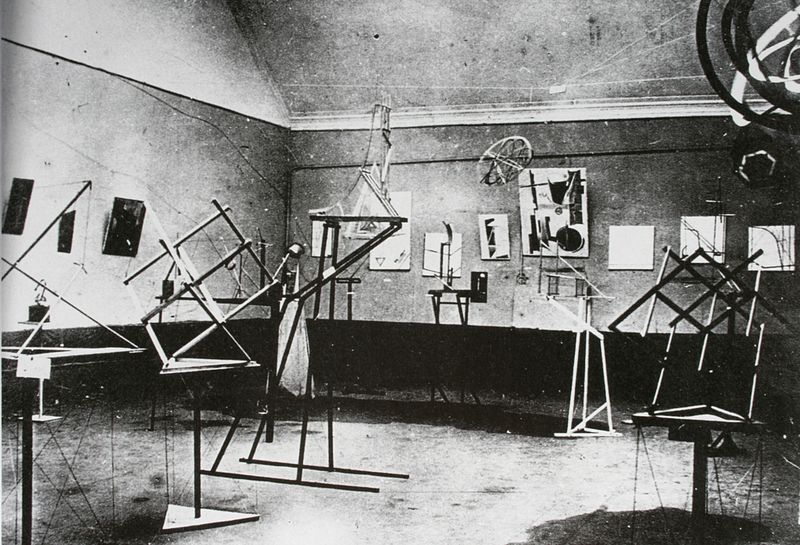
Titel: Ausstellung der Obmochu, Moskau
Standort: Moskau
Schlagwörter: dunkel, schatten, licht, raum, schwarz, weiss, wand, boden, decke, instrumente, bilder, moderne, atelier, galerie, halle, foto, fotografie, wände, kunst, photo, geometrisch, museum, schwerz, wissenschaft